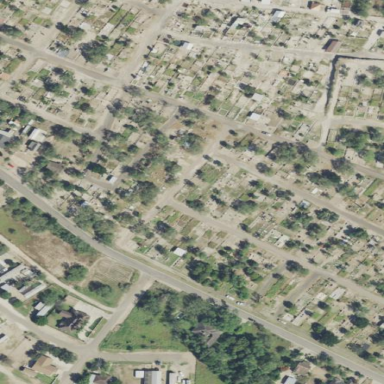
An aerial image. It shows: Cemetery.